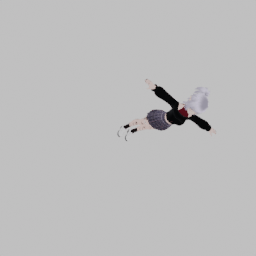
Label: people